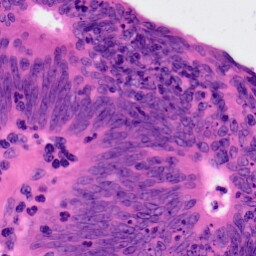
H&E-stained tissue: Colon